Question: I just don't know how to explain my problem. So I have created an image.
(I am not using WPF)

---
So now I have problem connected with my old problem.
Now I have the new "cool" border around my form.
But it is working only when I use 'FormBorderStyle.SizableToolWindow' or 'FormBorderStyle.Sizable' otherwise it is "borderless".
But I wanna have non-resizable form...
My poor solution:
I can use 'maximumsize = this.size;' and 'minimumsize = this.size' but when I put my cursor over the border then my cursor changes to "resize" cursor... and that is ugly...
I hope you will understand me.
Thanks
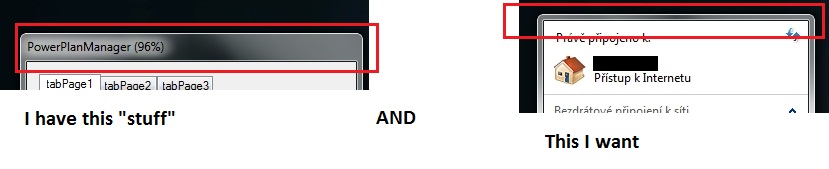
Answer: You need to set your form to have no title and also to, as you say, hide the control box. You can change both of these in the panel for your form.
Or, in code:
'''
public Form1()
{
InitializeComponent();
ControlBox = false;
Text = "";
}
'''
Note that this will cause your form to be undraggable (if it's not already resizable), and you need to add your own control to handle closing the form.
one way to prevent the window from being resizable prevent the cursor from changing to the resize handles is to override the 'WndProc()' handler for the form and intercept 'WM_NCHITTEST'.
Place this method in your form class, and keep the 'FormBorderStyle' as 'FormBorderStyle.Sizable' or 'FormBorderStyle.SizableToolWindow':
'''
protected override void WndProc(ref Message message)
{
const int WM_NCHITTEST = 0x0084;
if (message.Msg == WM_NCHITTEST)
{
return;
}
base.WndProc(ref message);
}
'''